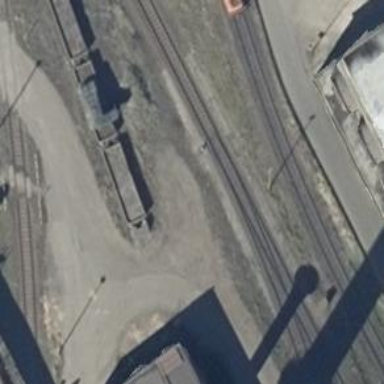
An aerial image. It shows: Railway yard used for servicing trains.